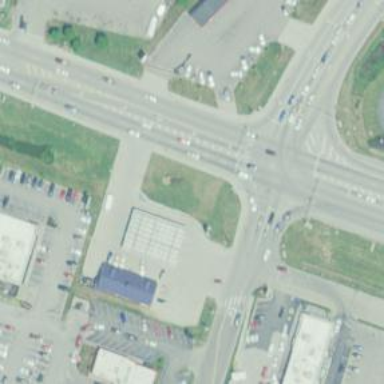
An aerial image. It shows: Marked crossing on footway.